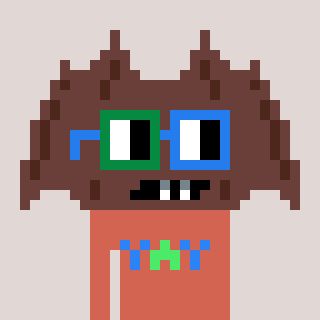
a pixel art character with square green and blue glasses, a bat-shaped head and a peachy-colored body on a warm background